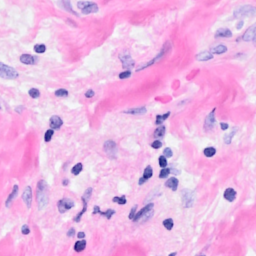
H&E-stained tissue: Breast